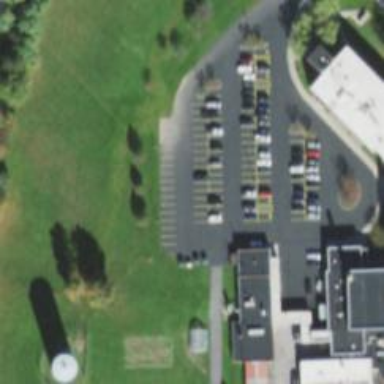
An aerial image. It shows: Parking area with surface.